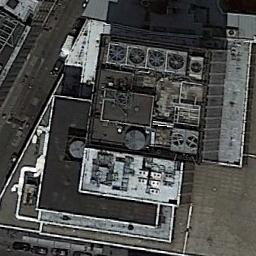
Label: commercial_area